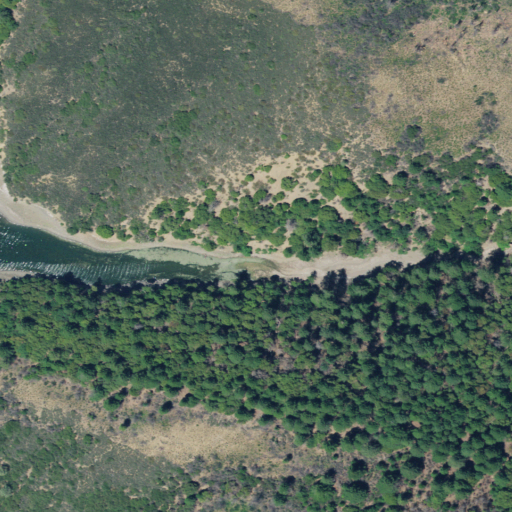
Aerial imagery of valley in California named Bear Gulch containing shrub, evergreen forest, grassland, mixed forest, herbaceous wetlands, and barren land